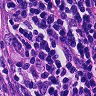
Metastatic tissue present: no